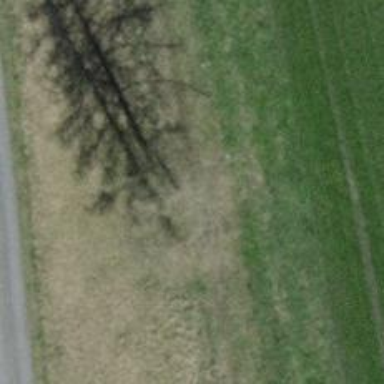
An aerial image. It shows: Single tag "natural: tree."